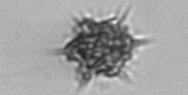
Label: Dictyocha